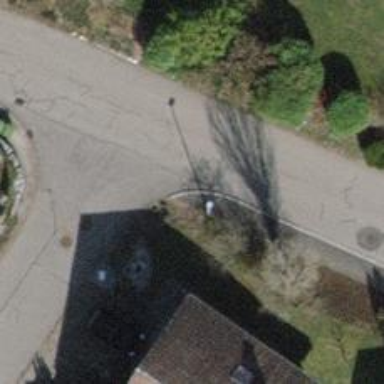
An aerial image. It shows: Kerb barrier.